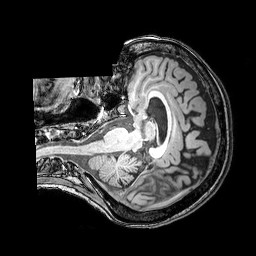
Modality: T1w
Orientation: axial
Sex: female
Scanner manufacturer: philips
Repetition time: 0.008097 s
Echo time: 0.0037 s